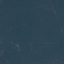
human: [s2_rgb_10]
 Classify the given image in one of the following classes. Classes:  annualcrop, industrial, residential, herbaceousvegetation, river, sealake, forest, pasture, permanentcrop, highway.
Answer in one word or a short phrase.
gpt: Forest